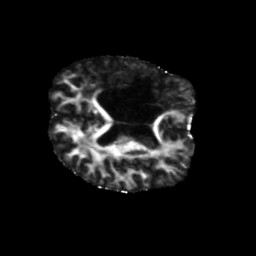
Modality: FA
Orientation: axial
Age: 57
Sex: male
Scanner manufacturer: siemens
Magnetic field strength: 3 T
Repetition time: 5.47 s
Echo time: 0.0854 s